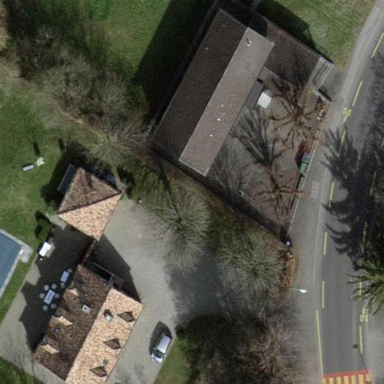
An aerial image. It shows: School building.